Aerial crown-view tile of a tropical tree (Barro Colorado Island, Panama), acquired 20250512:
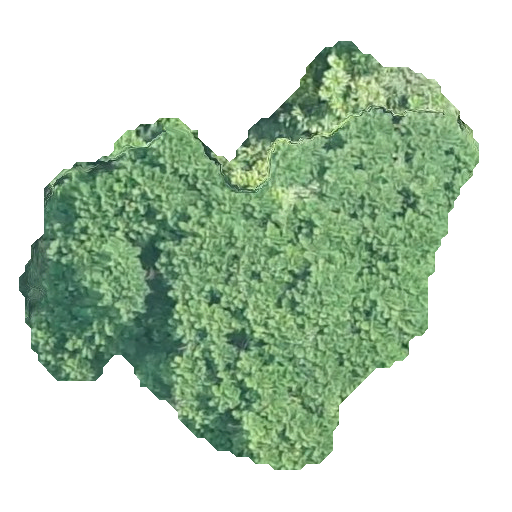
Species: Jacaranda copaia
GBIF accepted scientific name: Jacaranda copaia
Crown area: 174.358 m²